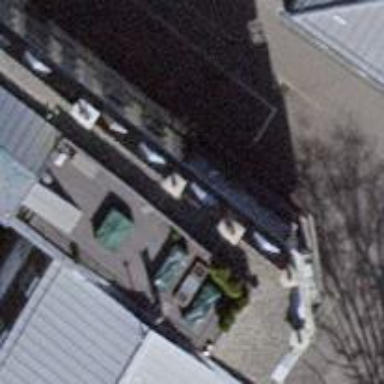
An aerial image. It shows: Cafe.